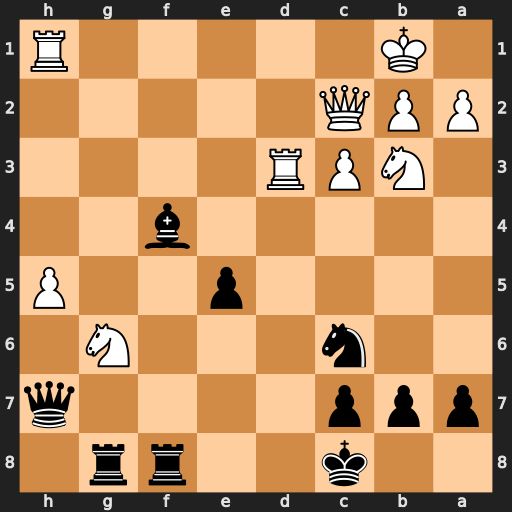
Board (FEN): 2k2rr1/ppp4q/2n3N1/4p2P/5b2/1NPR4/PPQ5/1K5R
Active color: b
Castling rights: -
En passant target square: -
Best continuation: Rxg6 hxg6 Qxh1+